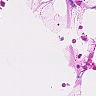
Metastatic tissue present: no